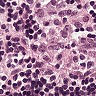
Metastatic tissue present: no